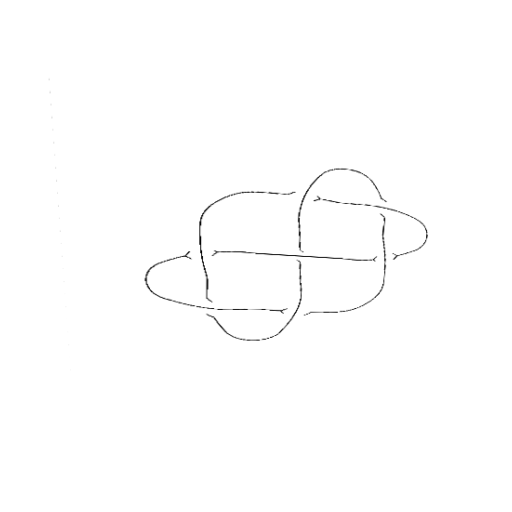
Crossing number: 7